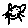
Label: cat